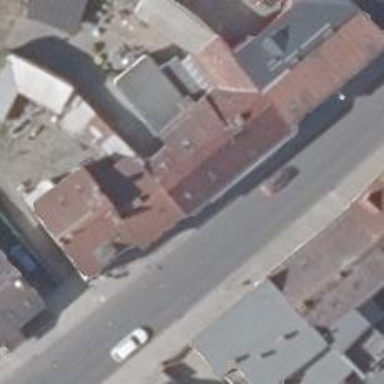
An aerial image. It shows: Pub.